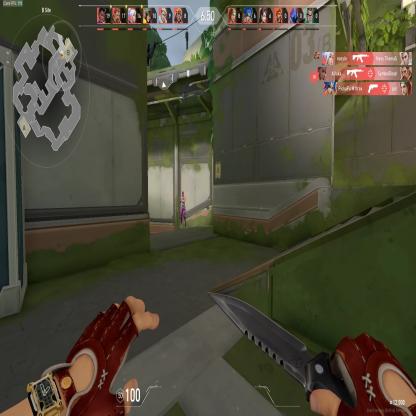
Label: enemy